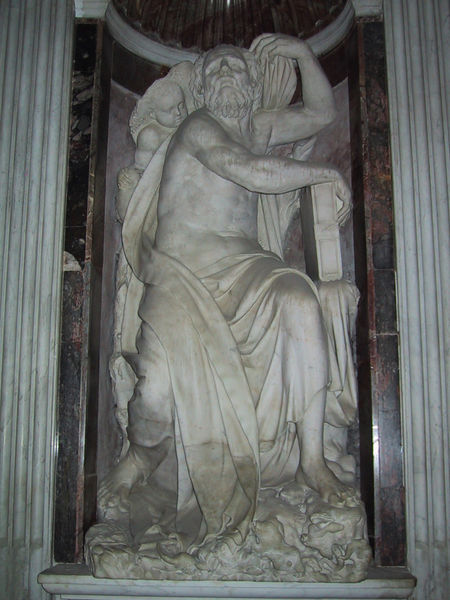
Titel: Elias
Künstler: Lorenzetto
Standort: Rom, S. Maria del Popolo, Chigi-Kapelle (EU - I - Latium)
Schlagwörter: mann, nackt, umhang, weiß, wolken, grau, marmor, schwarz, säulen, tuch, bart, arm, barock, bibel, falten, stein, kirche, gewand, mantel, sitzend, renaissance, engel, putte, skulptur, italien, haltung, füsse, oberkörper, nische, moses, buch, barfuß, kunst, rom, sklave, griechisch, heiliger, putten, brustkorb, drehung, heilige schrift, grabmal, bildhauer, michelangelo, michelangelp, katholisch, nischenfigur, schmutzig, evangelist, paulus, nicsche, musekeln, carrara, zeramik